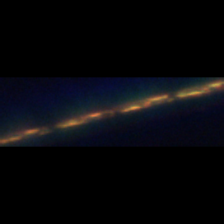
Taxon: Psuedo-nitzschia
Group: Diatoms